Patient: sex M, age 31
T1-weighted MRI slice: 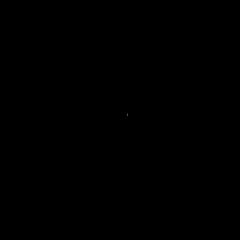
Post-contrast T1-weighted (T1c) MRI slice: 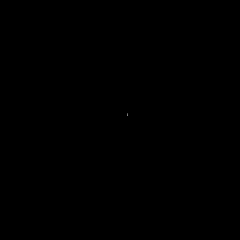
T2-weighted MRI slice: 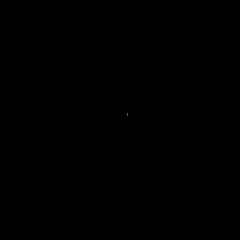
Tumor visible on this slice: no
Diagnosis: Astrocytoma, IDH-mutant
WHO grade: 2